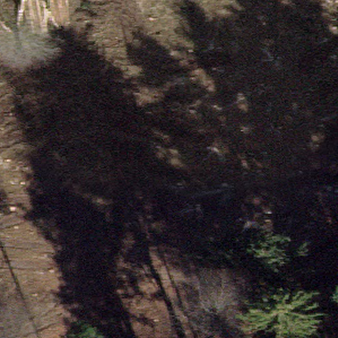
Label: other